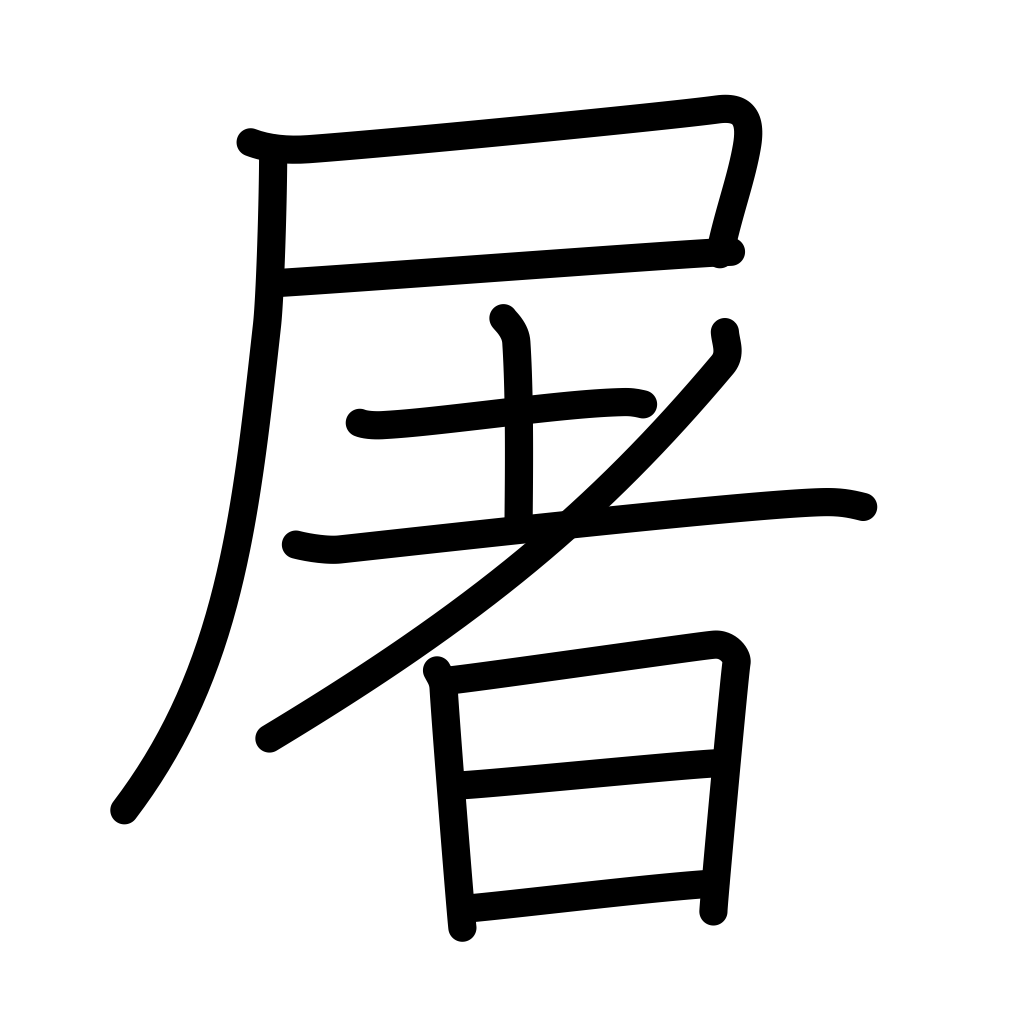
Meaning: slaughter, butcher, slay